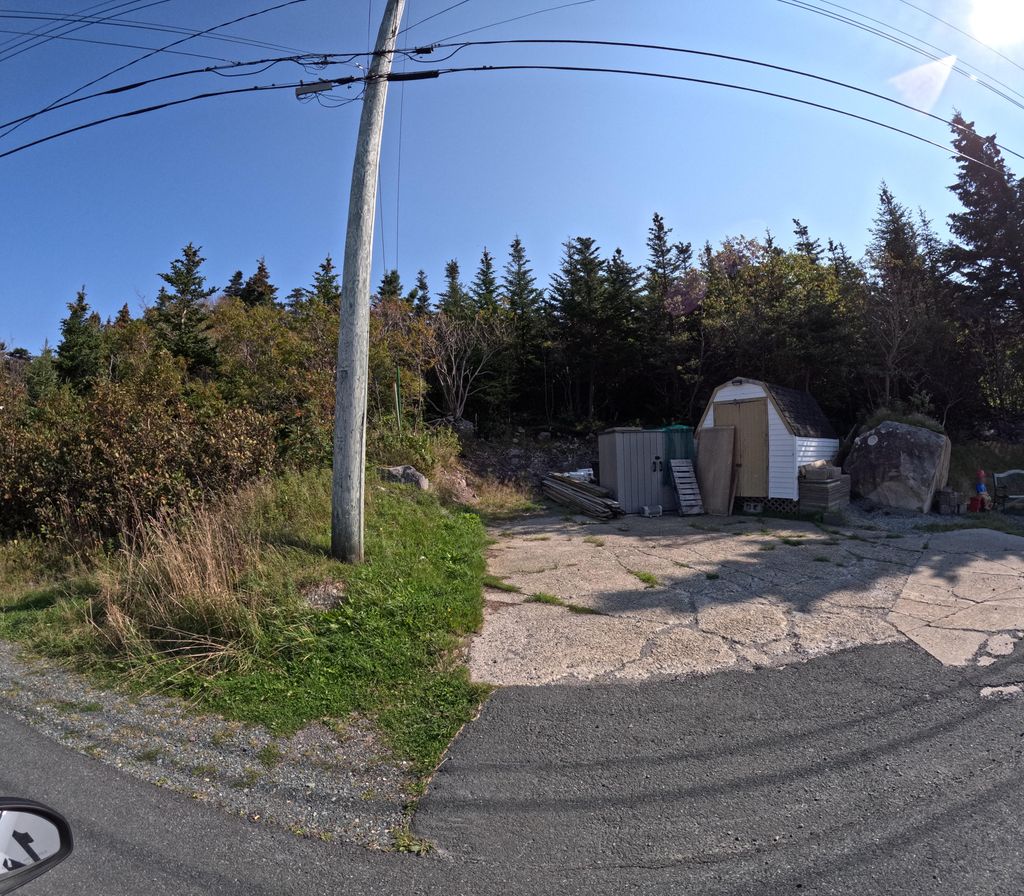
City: st_johns